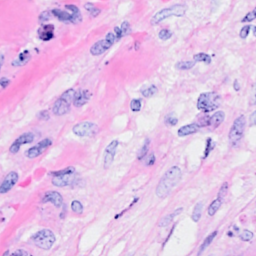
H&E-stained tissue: Breast